Question:
I'm having an issue whereby, when the page loads, images take a little bit of time to load in, which is not only ugly but breaks the functionality of a scroll-up button (which needs to be absolutely positioned at the bottom of the page once we've scrolled down to the bottom of the page - however, on page load, the images aren't taking any space, and thus the JS calculates the length of the page incorrectly). Normally you'd set a height and width directly on the image, but since the image dimensions change depending on the screen width, as demonstrated in the image above (on mobile, it's fluid, so I can't manually set a width/ height based on breakpoints), I'm unable to do it.
Might someone know of a solution that can set the height of the images depending upon their width?
<URL>
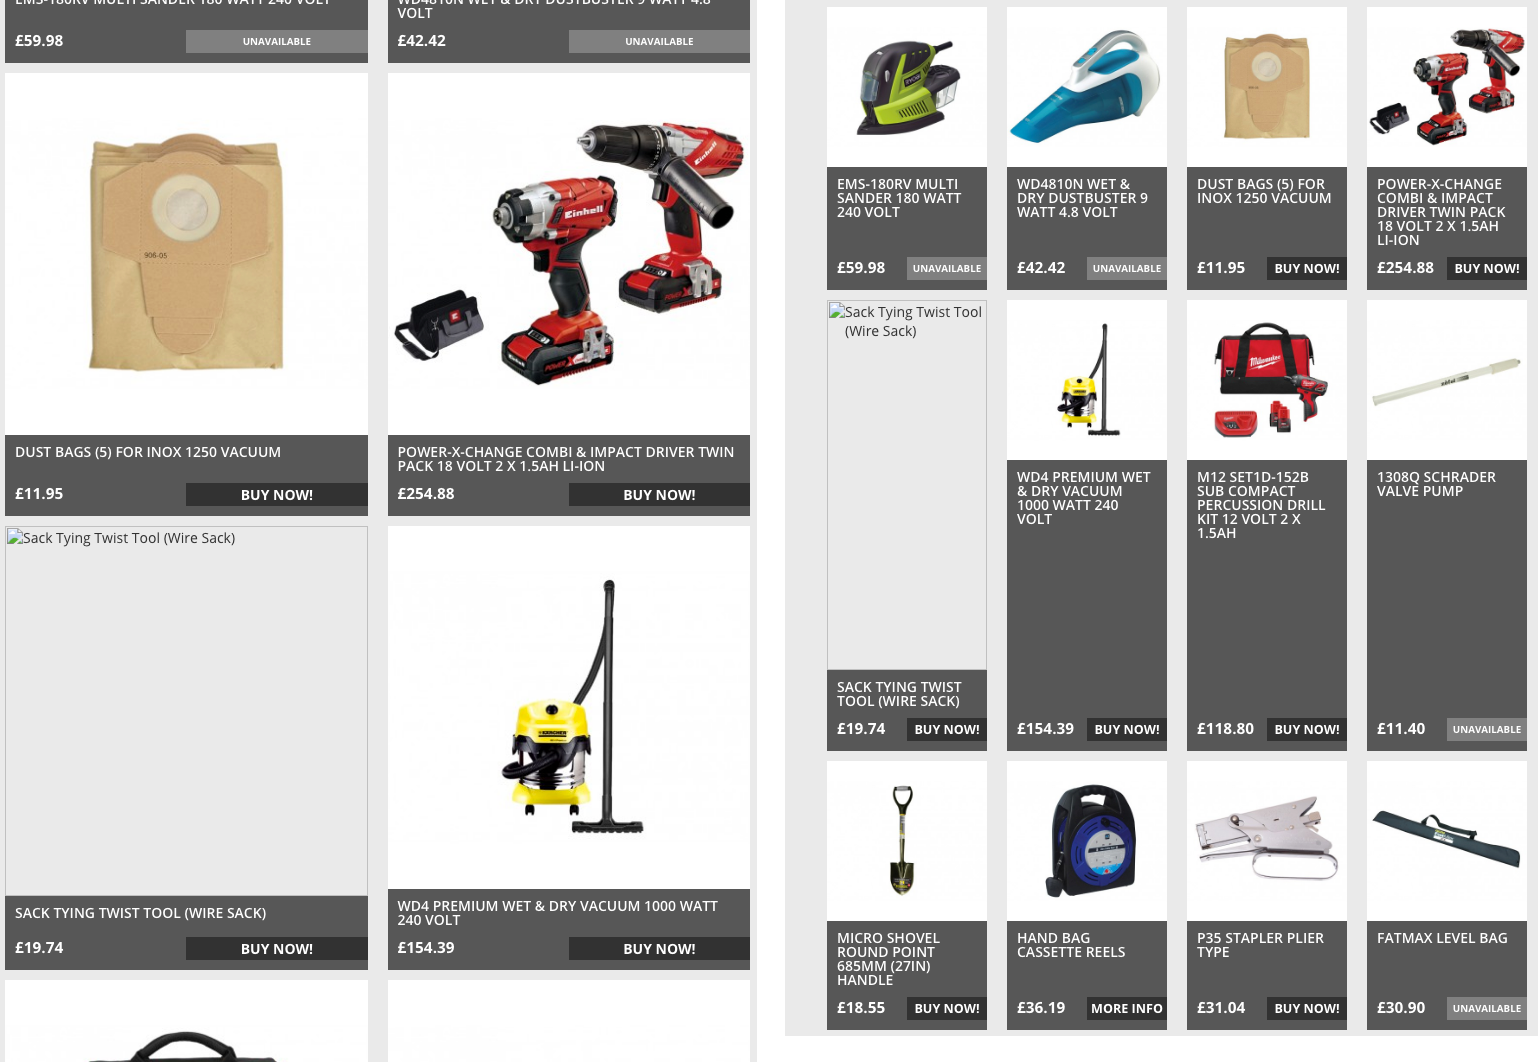
Answer: As far as I can see all your images have the same proportion, so why not set only the width and set the height to auto?
The image will scale according to it's aspect ratio.
But your problem with the JS calculation is more of a JS timing problem, not CSS.
I guess the calculation function is fired too early.
And another thing:
The absolutely positioned button doesn't have to have a calulated position...
instead of a calculated "top" value set a fixed "bottom" value depending on your needs and maybe hide it until a certain scroll-point is reached to make sure it's not there on initial load / before loading max items.
// EDIT:
"setTimeout" as it was suggested in the comments should be your last straw if all else fails. Rethink your layout and positioning and try the other solutions before resorting to timeouts. All they do is make stuff more complicated and unreliable.